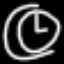
Label: clock